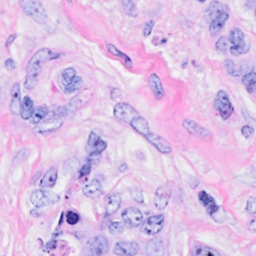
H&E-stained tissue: Breast